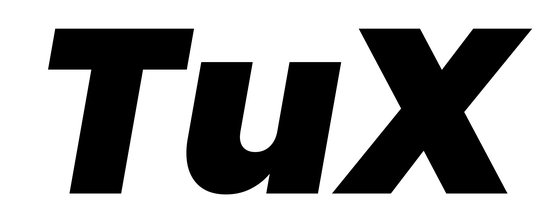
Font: Poppins-BlackItalic